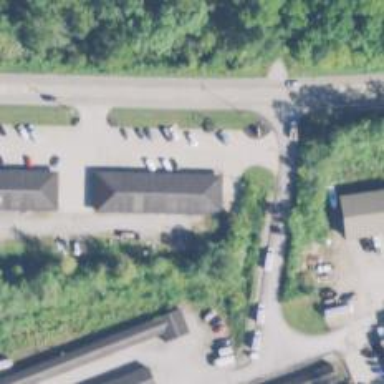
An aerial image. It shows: Animal breeding facility.